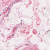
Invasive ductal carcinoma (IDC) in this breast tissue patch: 0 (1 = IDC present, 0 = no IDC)